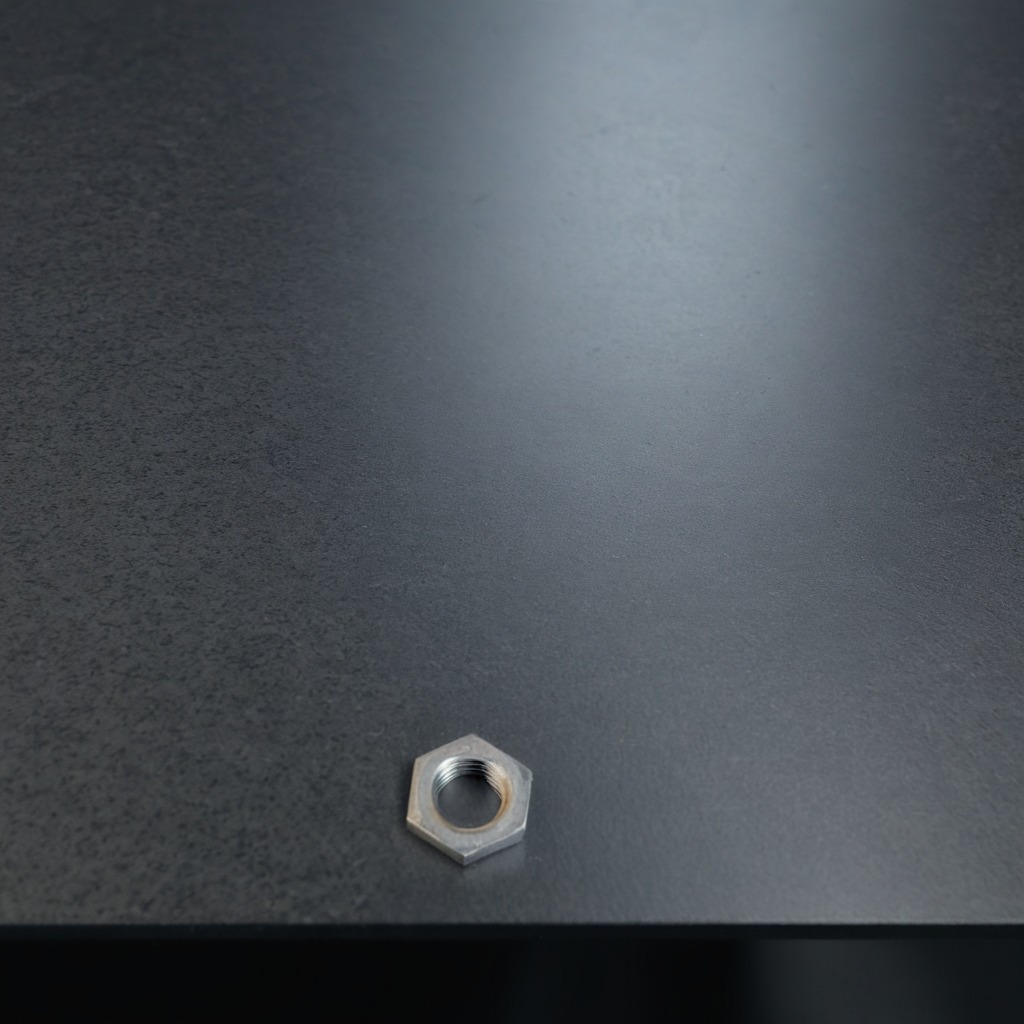
A metal nut is lying on the clean granite table inside a workshop at night.